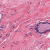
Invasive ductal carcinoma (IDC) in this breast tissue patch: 0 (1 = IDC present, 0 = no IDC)